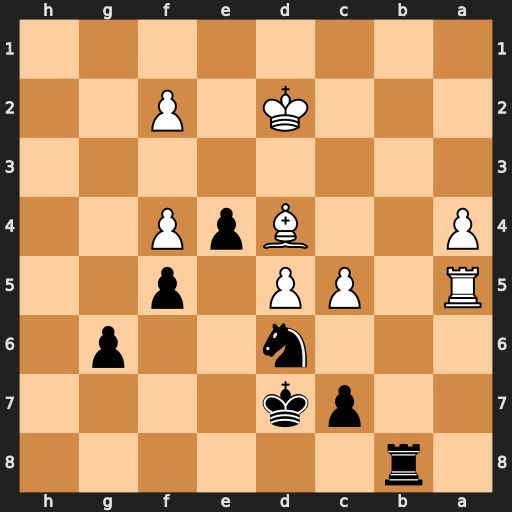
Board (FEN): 1r6/2pk4/3n2p1/R1PP1p2/P2BpP2/8/3K1P2/8
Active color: b
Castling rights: -
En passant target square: -
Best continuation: Nc4+ Kc3 Nxa5